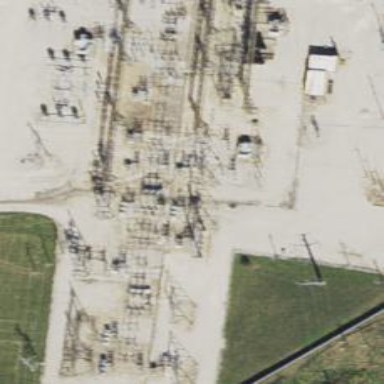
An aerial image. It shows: Switch for power supply.